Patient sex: F
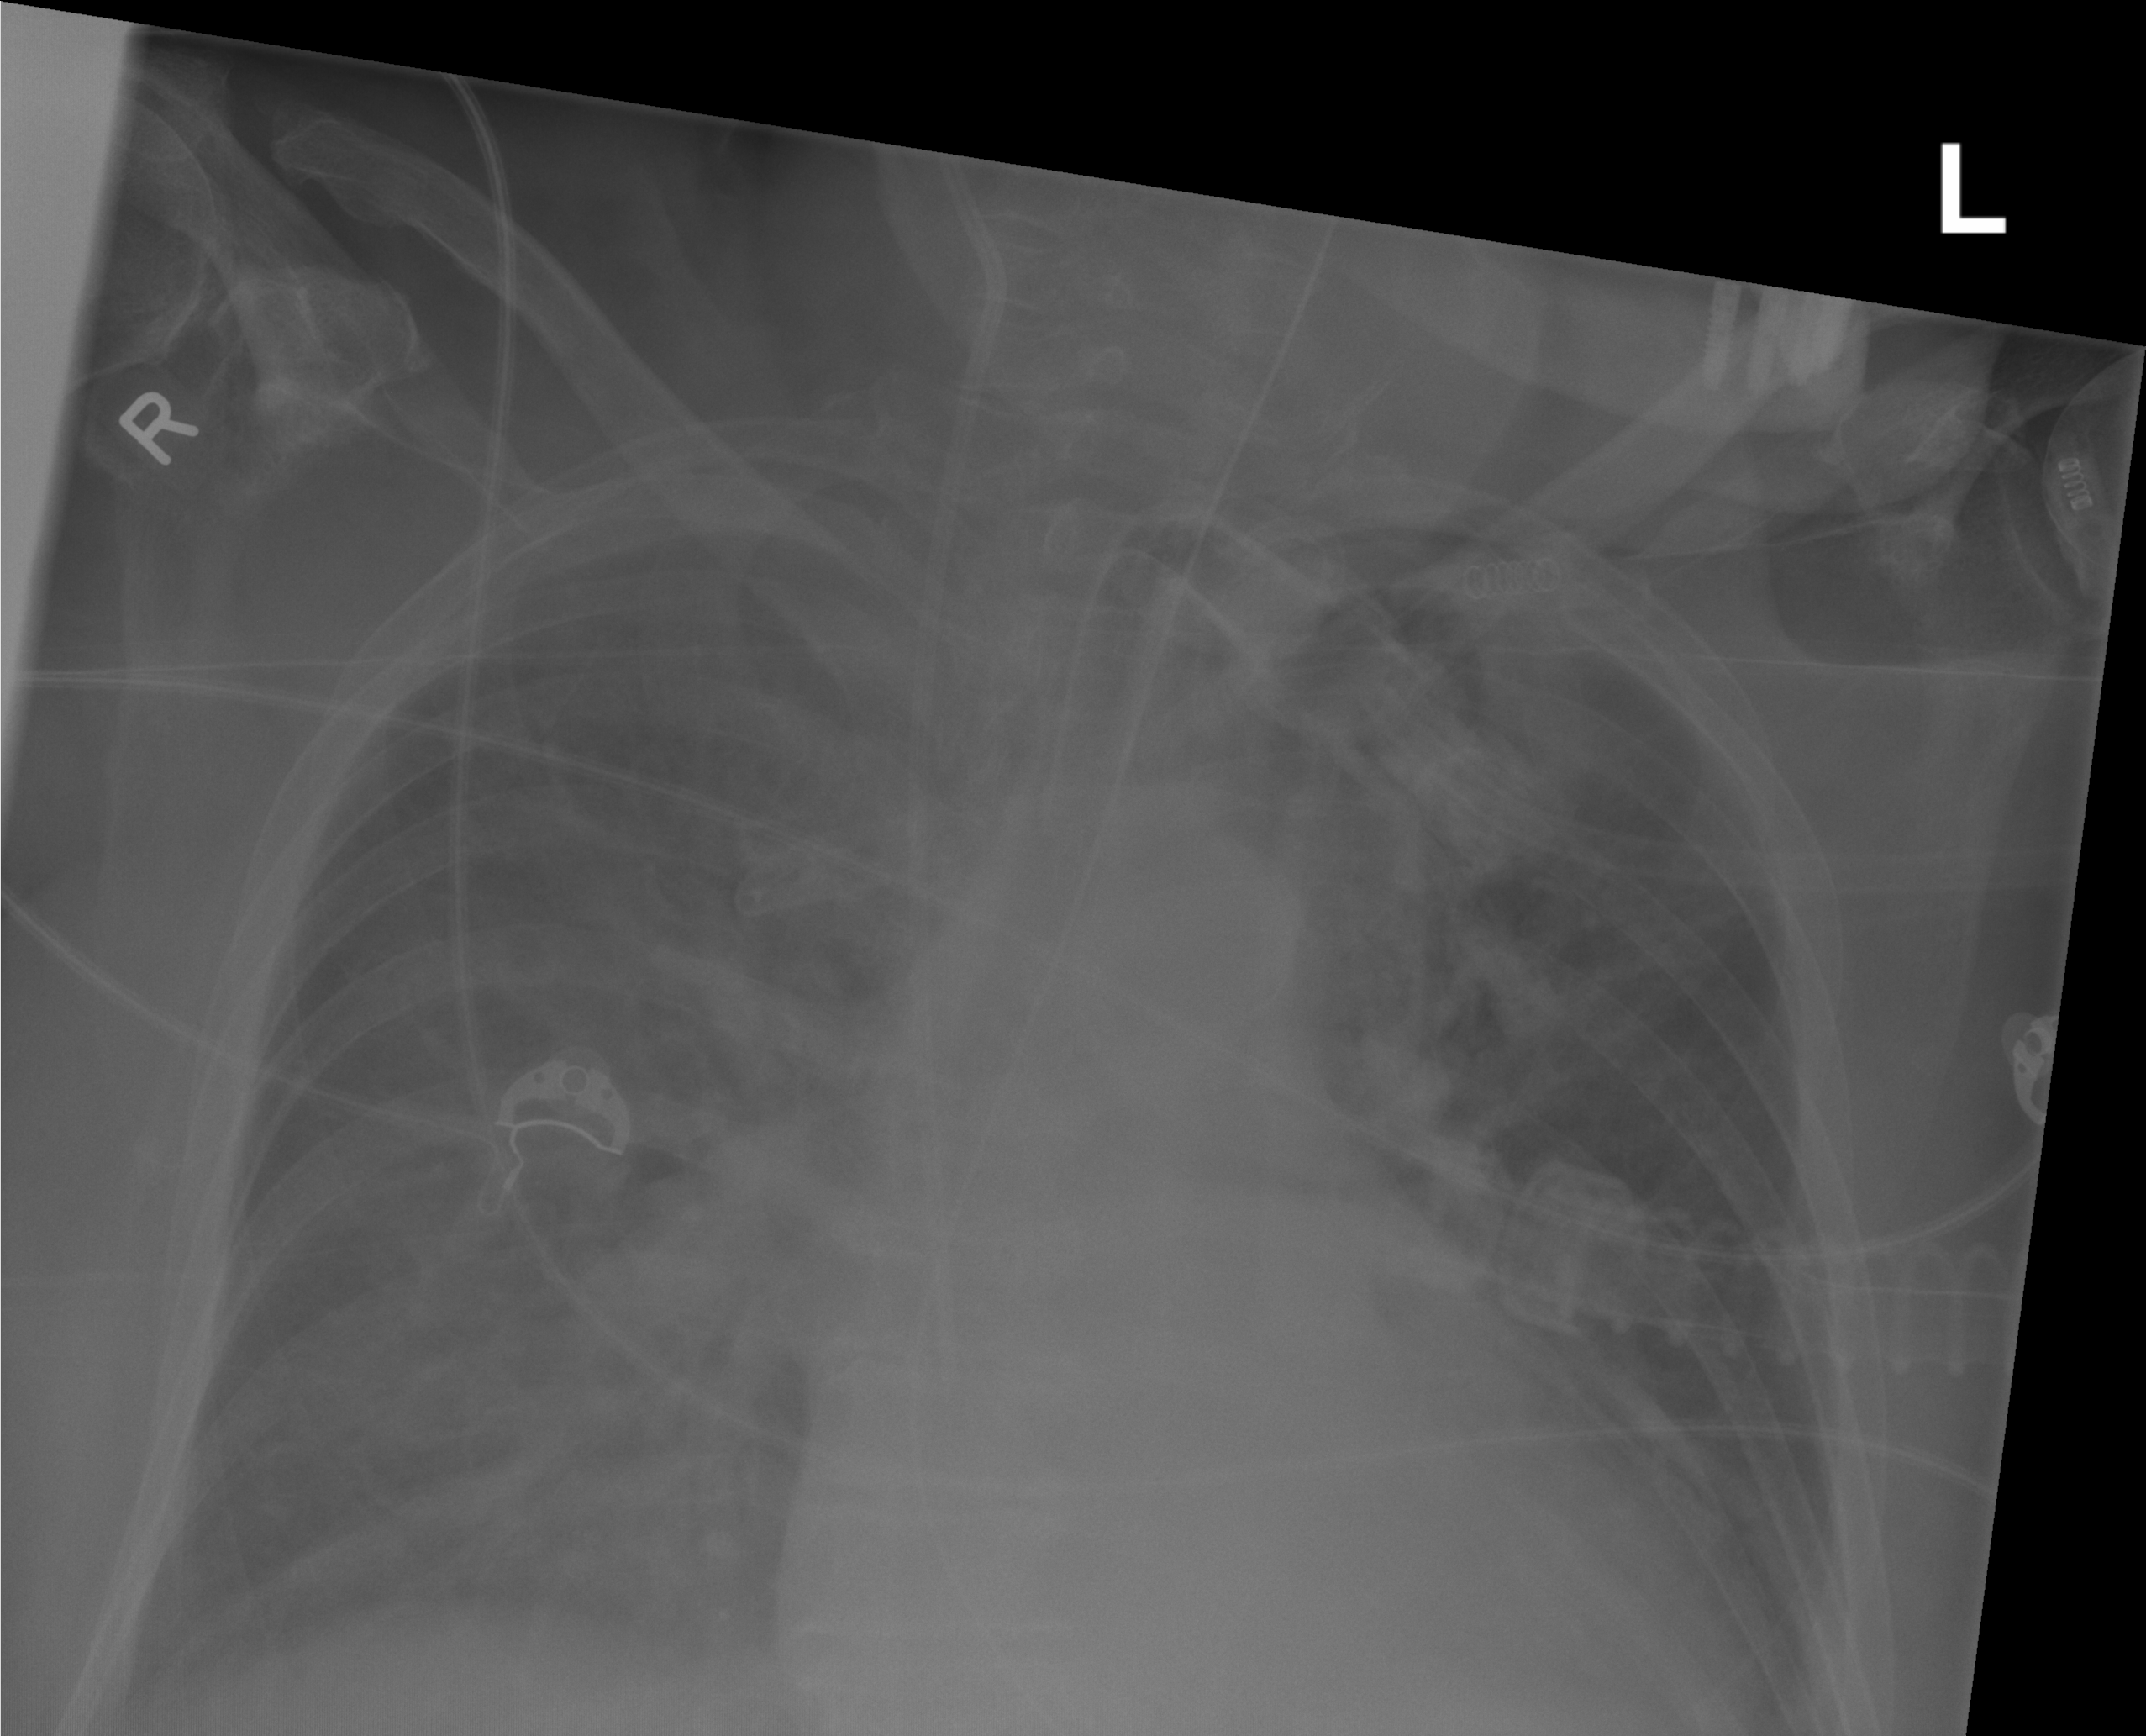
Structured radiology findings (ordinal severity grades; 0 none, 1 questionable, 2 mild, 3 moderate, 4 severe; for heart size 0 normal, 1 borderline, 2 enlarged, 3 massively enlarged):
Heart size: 2
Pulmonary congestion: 0
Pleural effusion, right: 2
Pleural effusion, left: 0
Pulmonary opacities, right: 2
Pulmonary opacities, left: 2
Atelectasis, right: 3
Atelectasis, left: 3